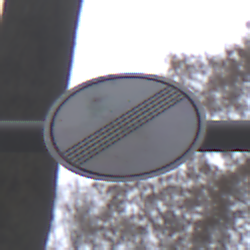
Verkehrszeichen: EndeSaemtlicherBegrenzungen
Umgebung: Outdoor, Nature
Tageszeit: MorningAfternoon
Wetter: Overcast
Licht: Natural
Jahreszeit: Autumn
Kontrast: LowContrast